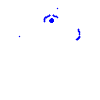
Particle: pion